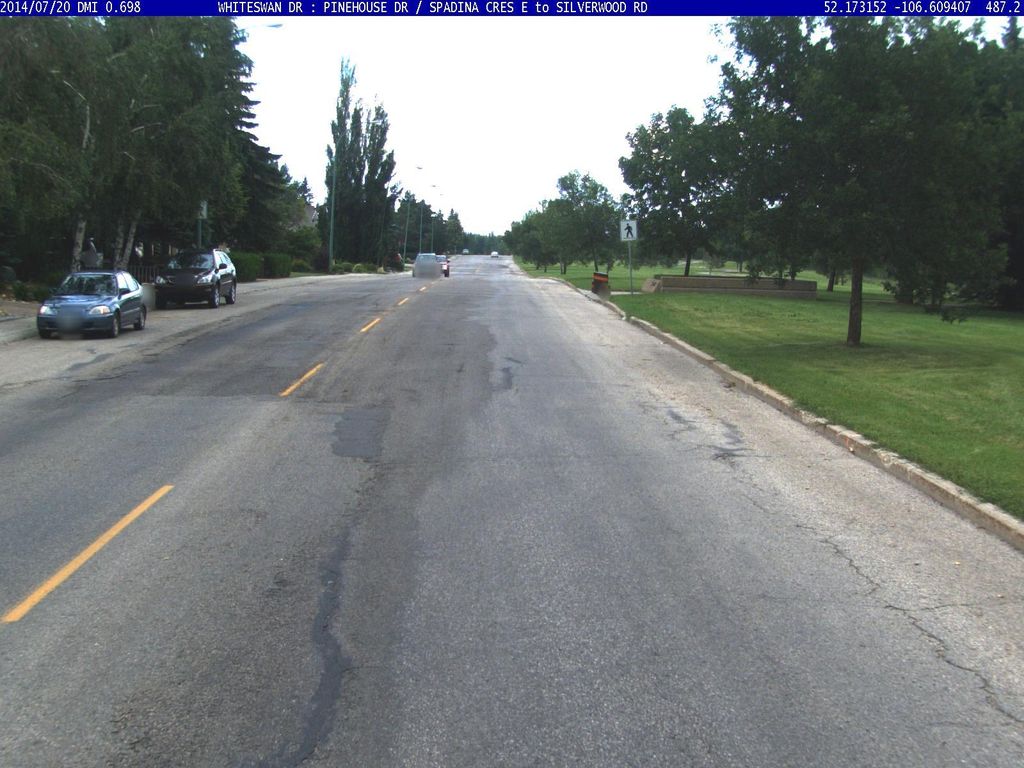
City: saskatoon